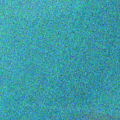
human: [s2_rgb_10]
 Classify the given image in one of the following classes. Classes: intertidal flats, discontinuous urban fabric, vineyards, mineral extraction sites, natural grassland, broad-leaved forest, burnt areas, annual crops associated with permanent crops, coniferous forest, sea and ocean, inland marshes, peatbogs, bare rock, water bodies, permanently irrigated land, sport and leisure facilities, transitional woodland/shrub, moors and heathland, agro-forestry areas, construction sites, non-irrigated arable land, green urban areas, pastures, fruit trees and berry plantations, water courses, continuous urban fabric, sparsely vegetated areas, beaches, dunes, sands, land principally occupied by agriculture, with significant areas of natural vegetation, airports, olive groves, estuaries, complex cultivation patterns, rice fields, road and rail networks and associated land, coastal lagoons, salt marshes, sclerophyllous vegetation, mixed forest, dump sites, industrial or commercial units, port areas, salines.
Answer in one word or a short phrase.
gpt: sea and ocean